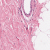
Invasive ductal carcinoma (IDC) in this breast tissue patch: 0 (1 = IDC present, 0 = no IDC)